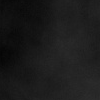
Atmospheric dust classification: dusty